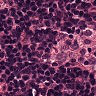
Metastatic tissue present: no